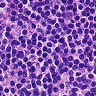
Metastatic tissue present: no